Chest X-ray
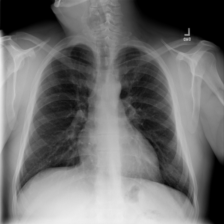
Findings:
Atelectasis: negative
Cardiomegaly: negative
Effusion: negative
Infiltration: negative
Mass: negative
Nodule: negative
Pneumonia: negative
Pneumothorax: negative
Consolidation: negative
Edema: negative
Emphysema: negative
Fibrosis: negative
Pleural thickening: negative
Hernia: negative